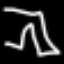
Label: pants